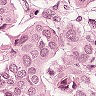
Metastatic tissue present: yes